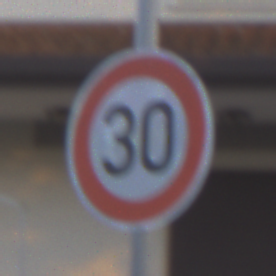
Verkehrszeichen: Geschwindigkeit30
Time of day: SunriseSunset
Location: Outdoor (Urban)
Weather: Clear
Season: NotSpecified
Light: Natural